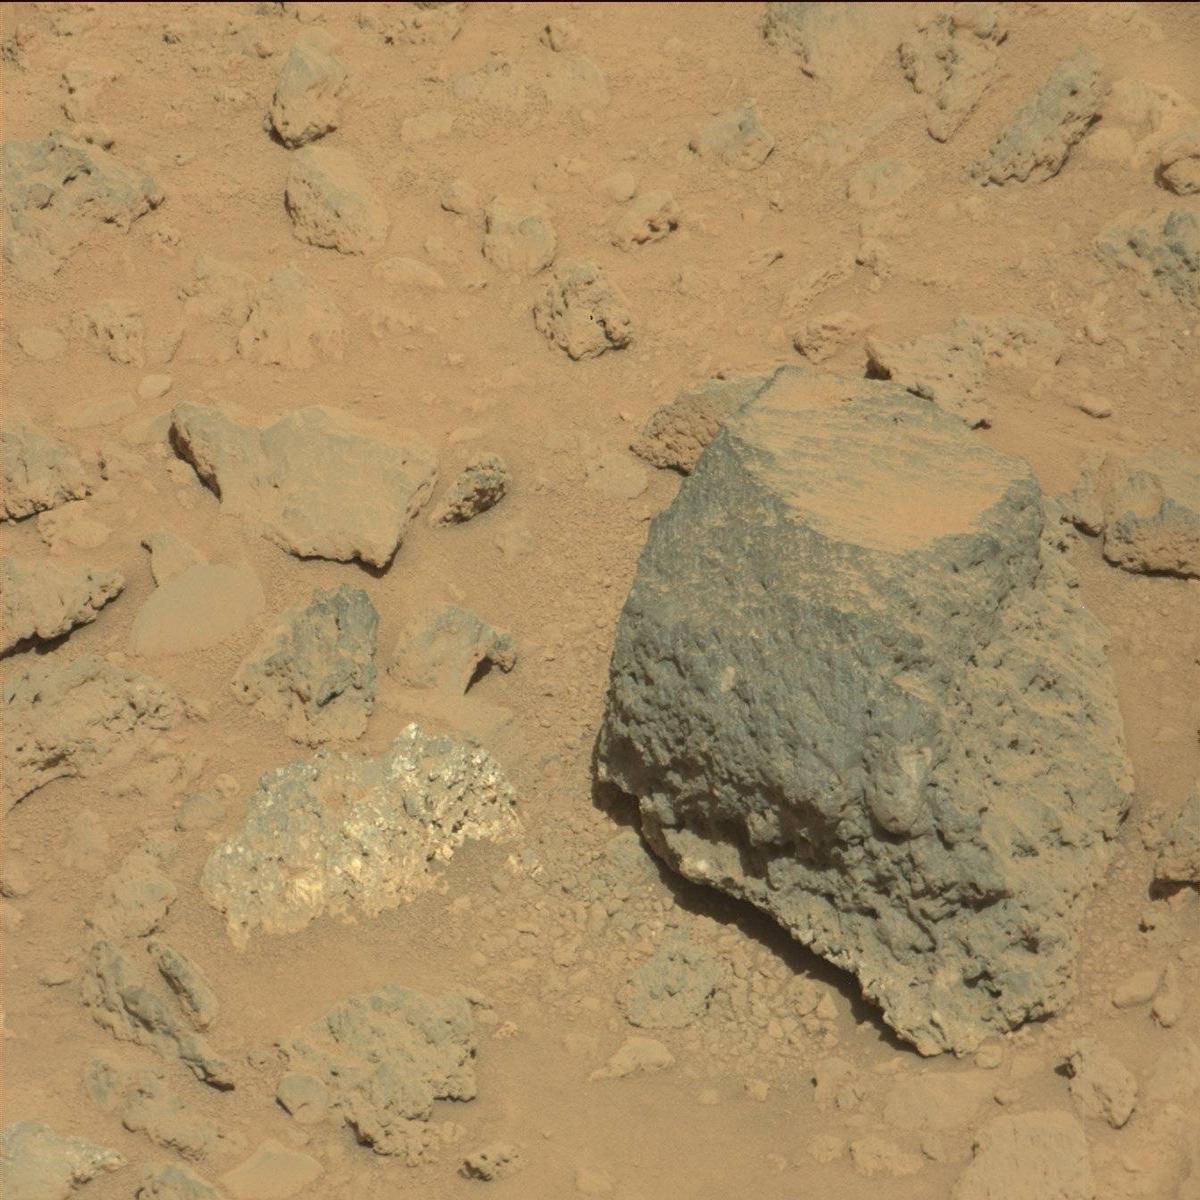
Terrain classes present: Bedrock, Rock, Sand / Soil